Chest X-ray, PA view. Patient: 74 years old, sex M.
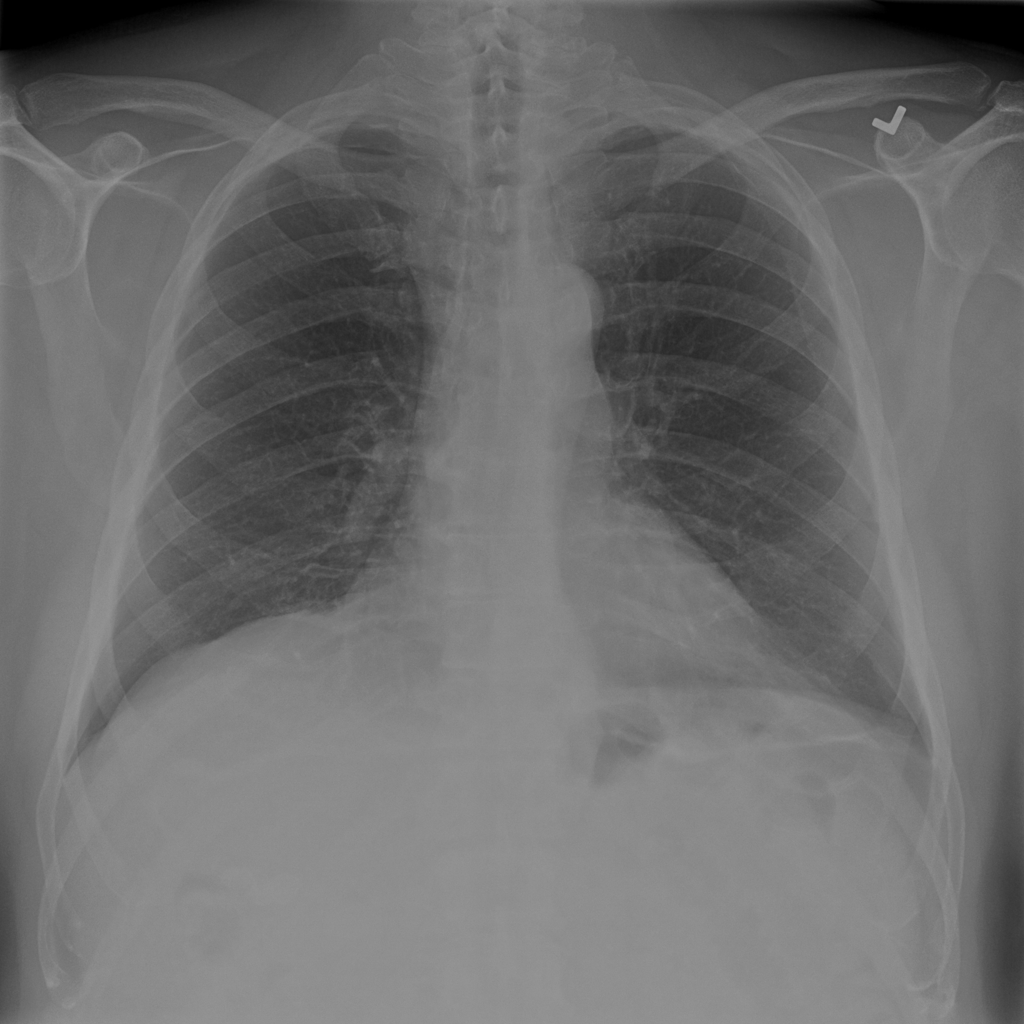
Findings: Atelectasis